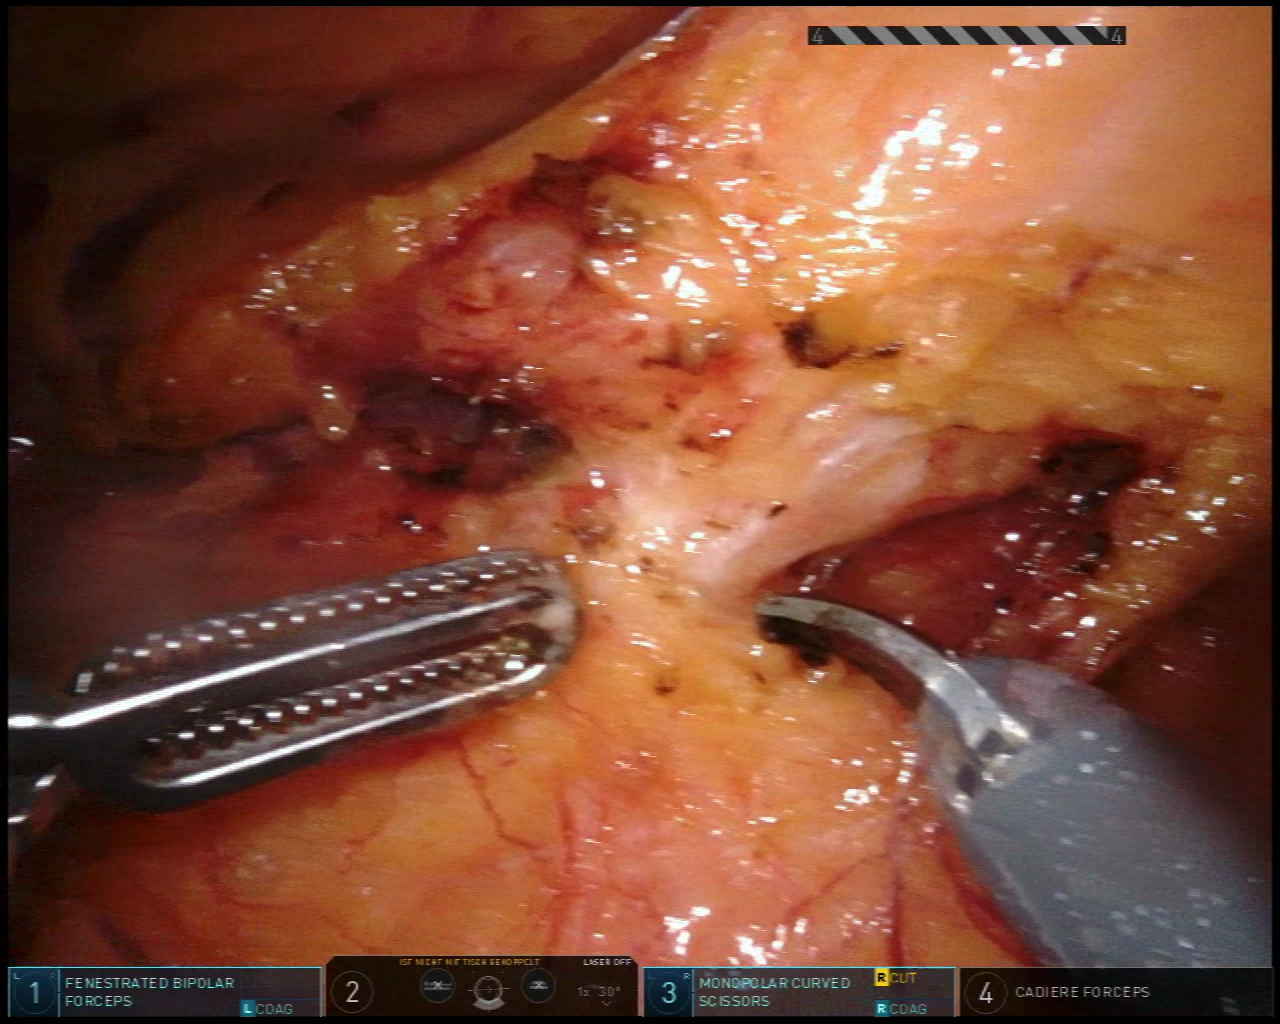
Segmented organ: inferior_mesenteric_artery
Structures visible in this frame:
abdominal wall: no
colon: no
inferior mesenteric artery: yes
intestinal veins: no
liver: no
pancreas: no
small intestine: no
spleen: no
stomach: no
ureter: no
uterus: no
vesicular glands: no